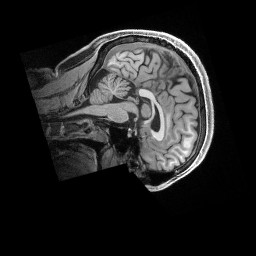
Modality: T1w
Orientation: sagittal
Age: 26
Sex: male
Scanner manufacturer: siemens
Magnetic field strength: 3 T
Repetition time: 2.5 s
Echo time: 0.00296 s